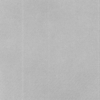
Label: dusty